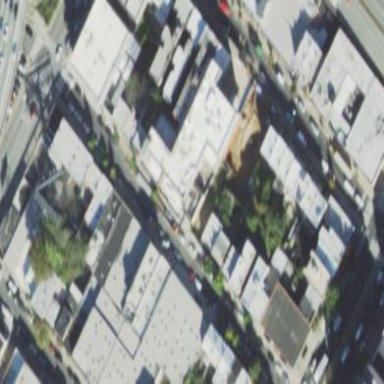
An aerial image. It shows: Storage rental shop located in building.